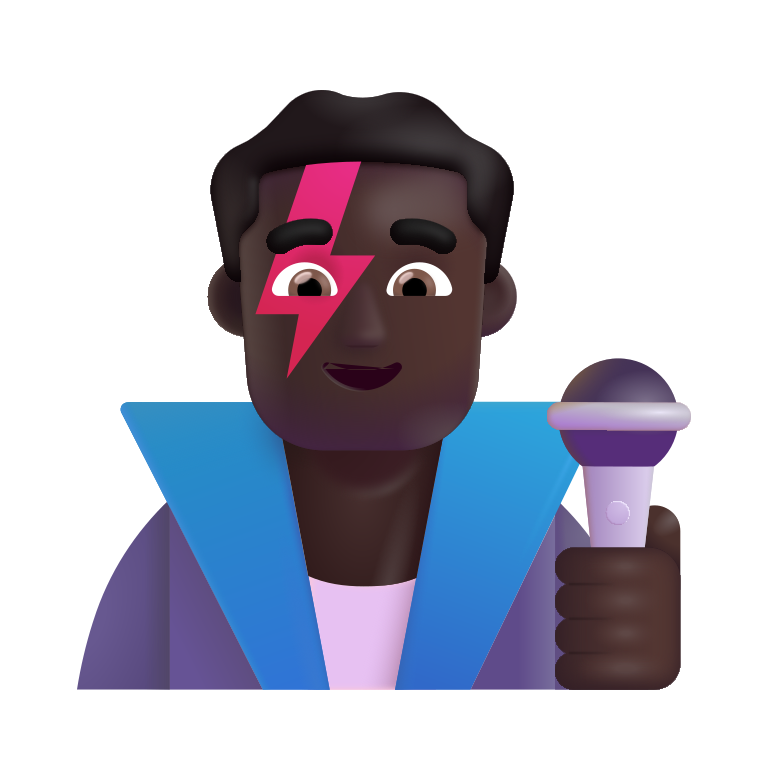
man singer color dark